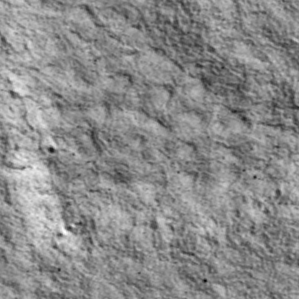
Label: non_frost